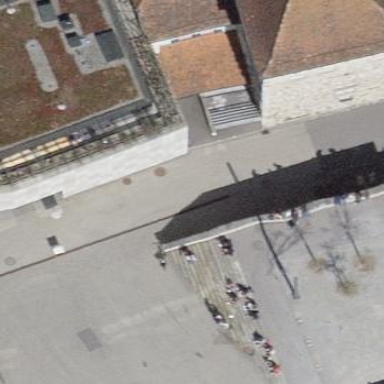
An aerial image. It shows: Set of steps made of paving stones.